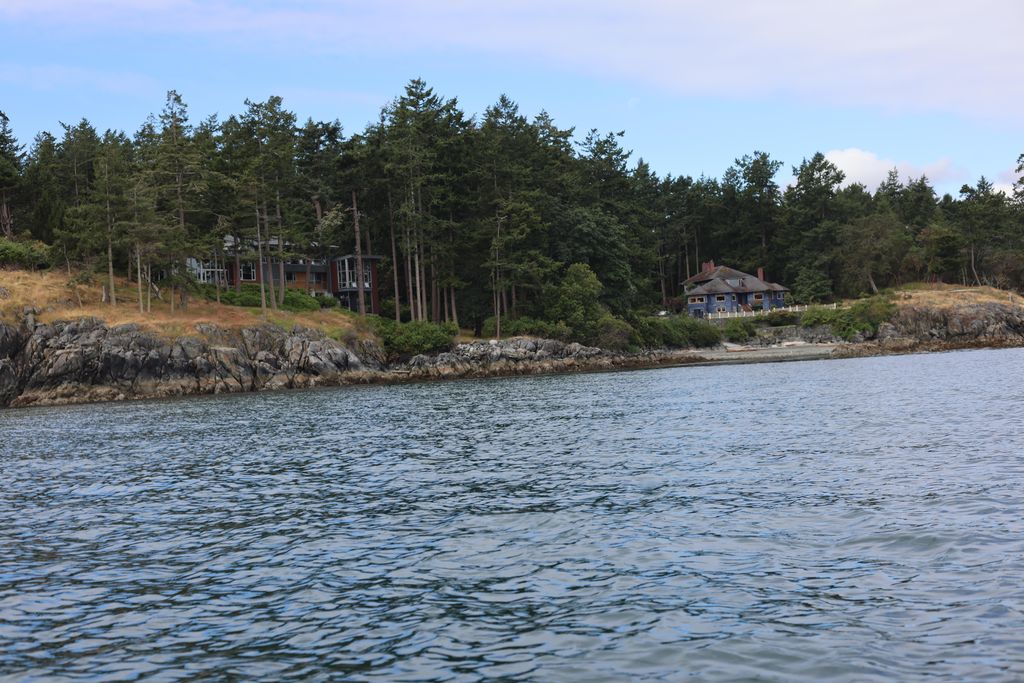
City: victoria